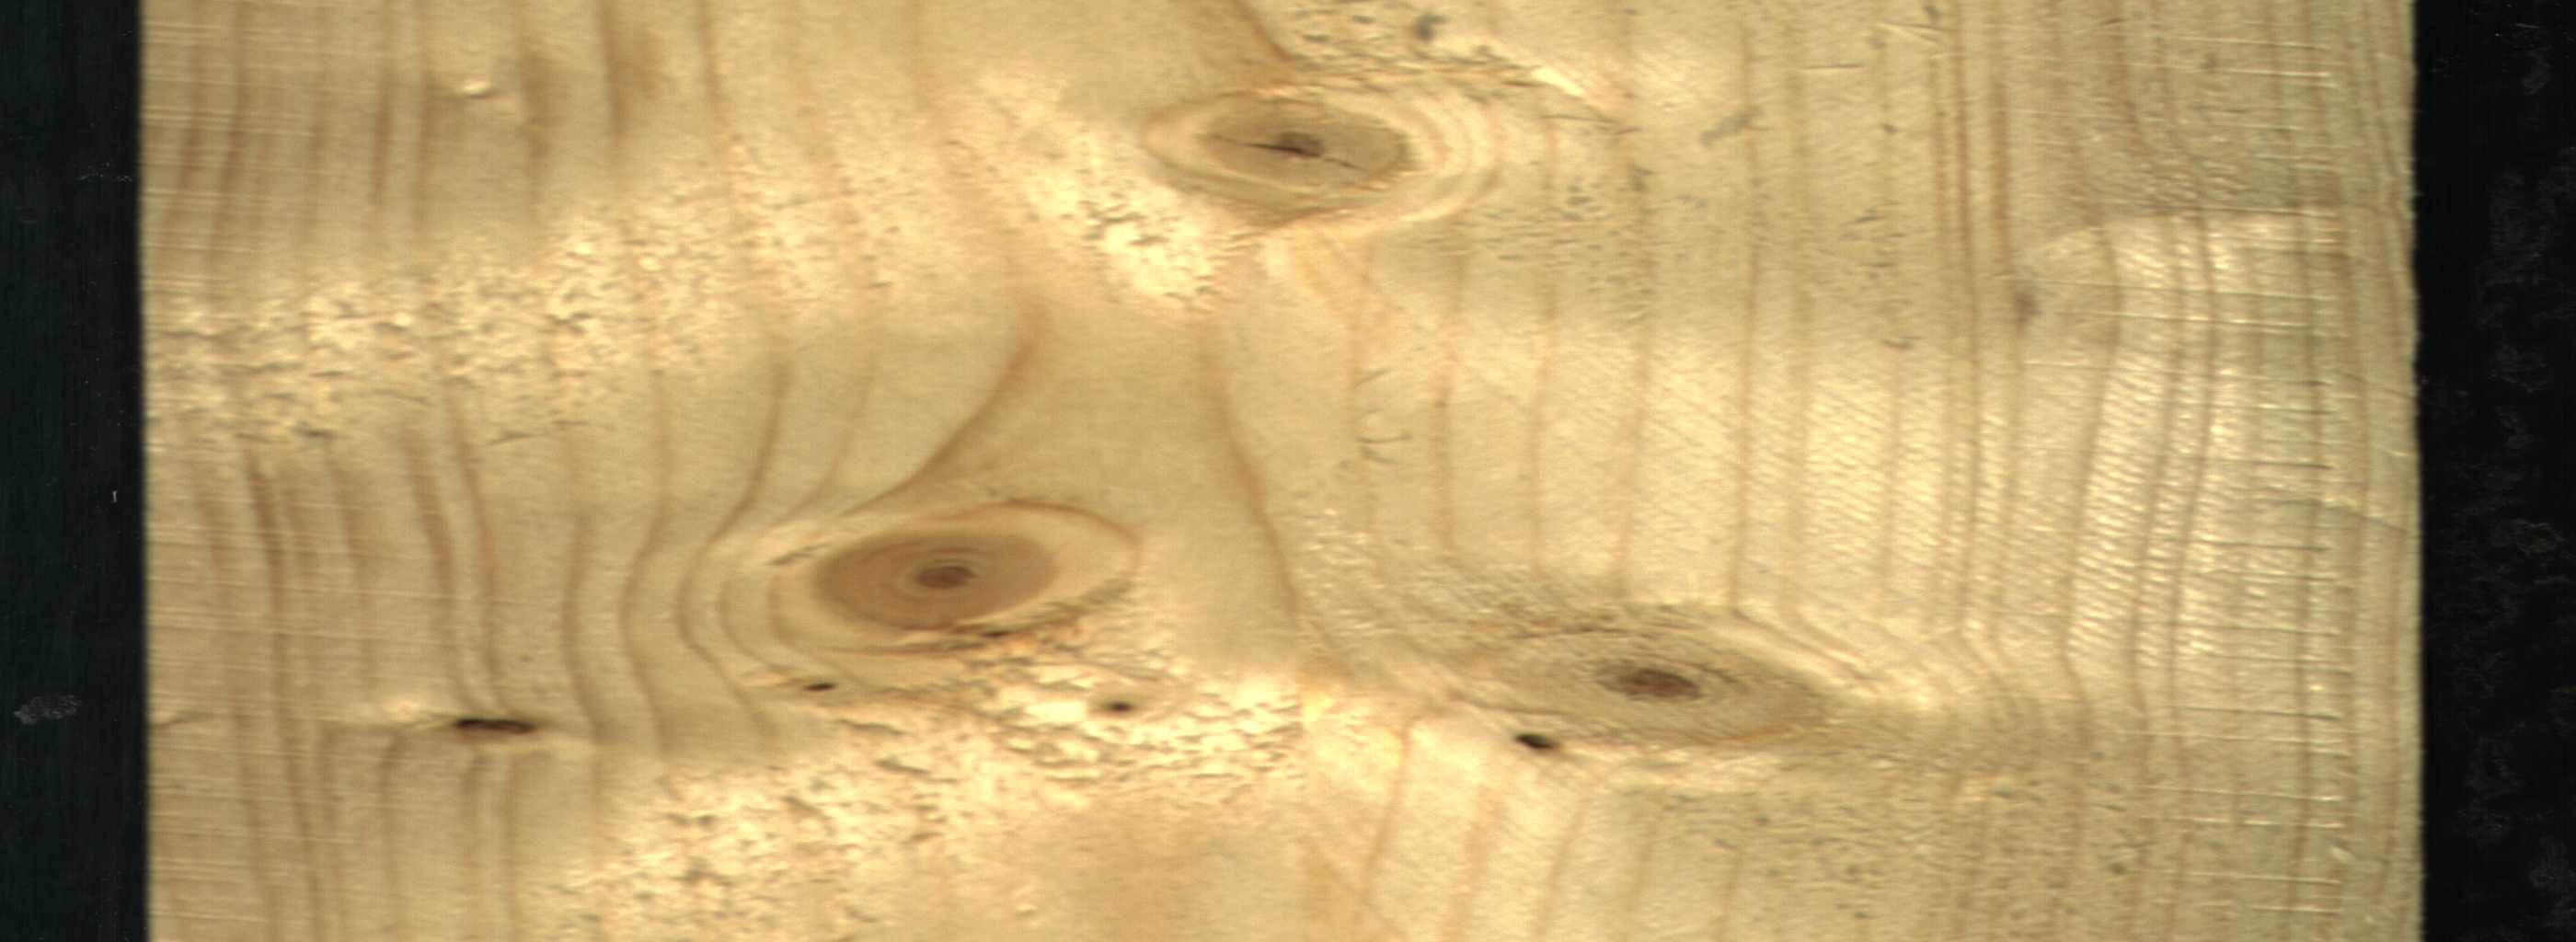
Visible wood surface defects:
knot_with_crack
Dead_Knot
Dead_Knot
Live_Knot
Live_Knot
Live_Knot
Live_Knot